Question: I have two tensors.
1. A tensor of shape (1,N)
2. A tensor of shape (N,T)
What I want to calculate is the following scalar:

'tf.reduce_sum' seemed helpful, but I couldn't get my head around combining the two tensors and reduce functions to get what I want. Can someone help me how to write the above equation in 'tensorflow'?
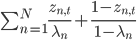
Answer: Does this work?
'''
import tensorflow as tf
import numpy as np
N = 10
T = 20
l = tf.constant(np.random.randn(1, N), dtype=tf.float32)
z = tf.constant(np.random.randn(N, T), dtype=tf.float32)
with tf.Session() as sess:
# swap axis for broadcasting to work
l = tf.transpose(l, [1, 0])
z_div_l = tf.divide(z, l)
z_div_l_2 = tf.divide(1.0 - z, 1.0 - l)
result = tf.reduce_sum(tf.add(z_div_l, z_div_l_2), axis=0)
eval_result = sess.run(result)
print('{}
{}'.format(eval_result.shape, eval_result))
'''
This calculates the above expression for every 't' from 0 to T-1, so it is not a scalar but a vector of size '(T,)'. Your question mentions you want to compute just one scalar, but the sum is only over 'N' and not over 'T', so I assumed you just want this expression to be evaluated for every 't'.